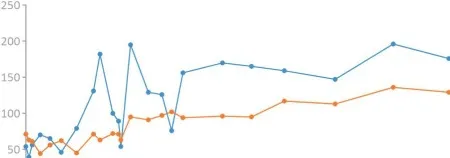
Curves of key laboratory tests. (A) Hemoglobin level (orange) and platelet count (blue). Arrows indicate the timing of antitumor treatment.
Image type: pathology (immunostaining)